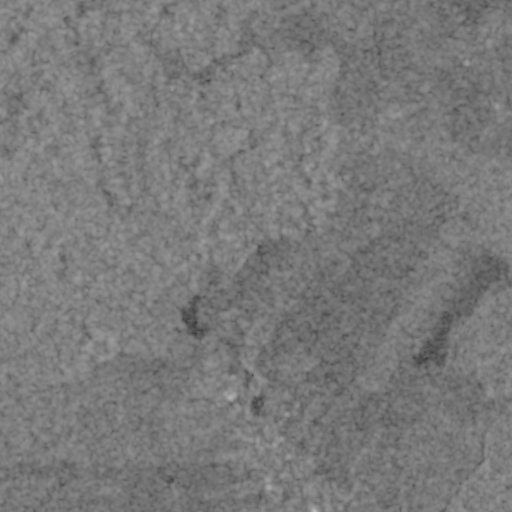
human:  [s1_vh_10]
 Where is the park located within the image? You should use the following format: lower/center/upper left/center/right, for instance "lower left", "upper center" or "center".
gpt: The park is located in the upper right of the image.
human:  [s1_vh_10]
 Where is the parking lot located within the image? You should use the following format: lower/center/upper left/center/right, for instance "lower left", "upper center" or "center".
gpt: There is no parking lot in the image.

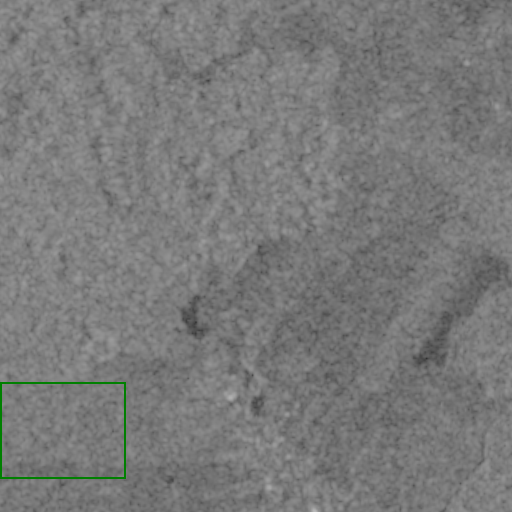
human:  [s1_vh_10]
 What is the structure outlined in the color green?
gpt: The structure outlined in green is a crop field.
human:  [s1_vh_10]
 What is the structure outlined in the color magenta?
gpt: There is no magenta outline.